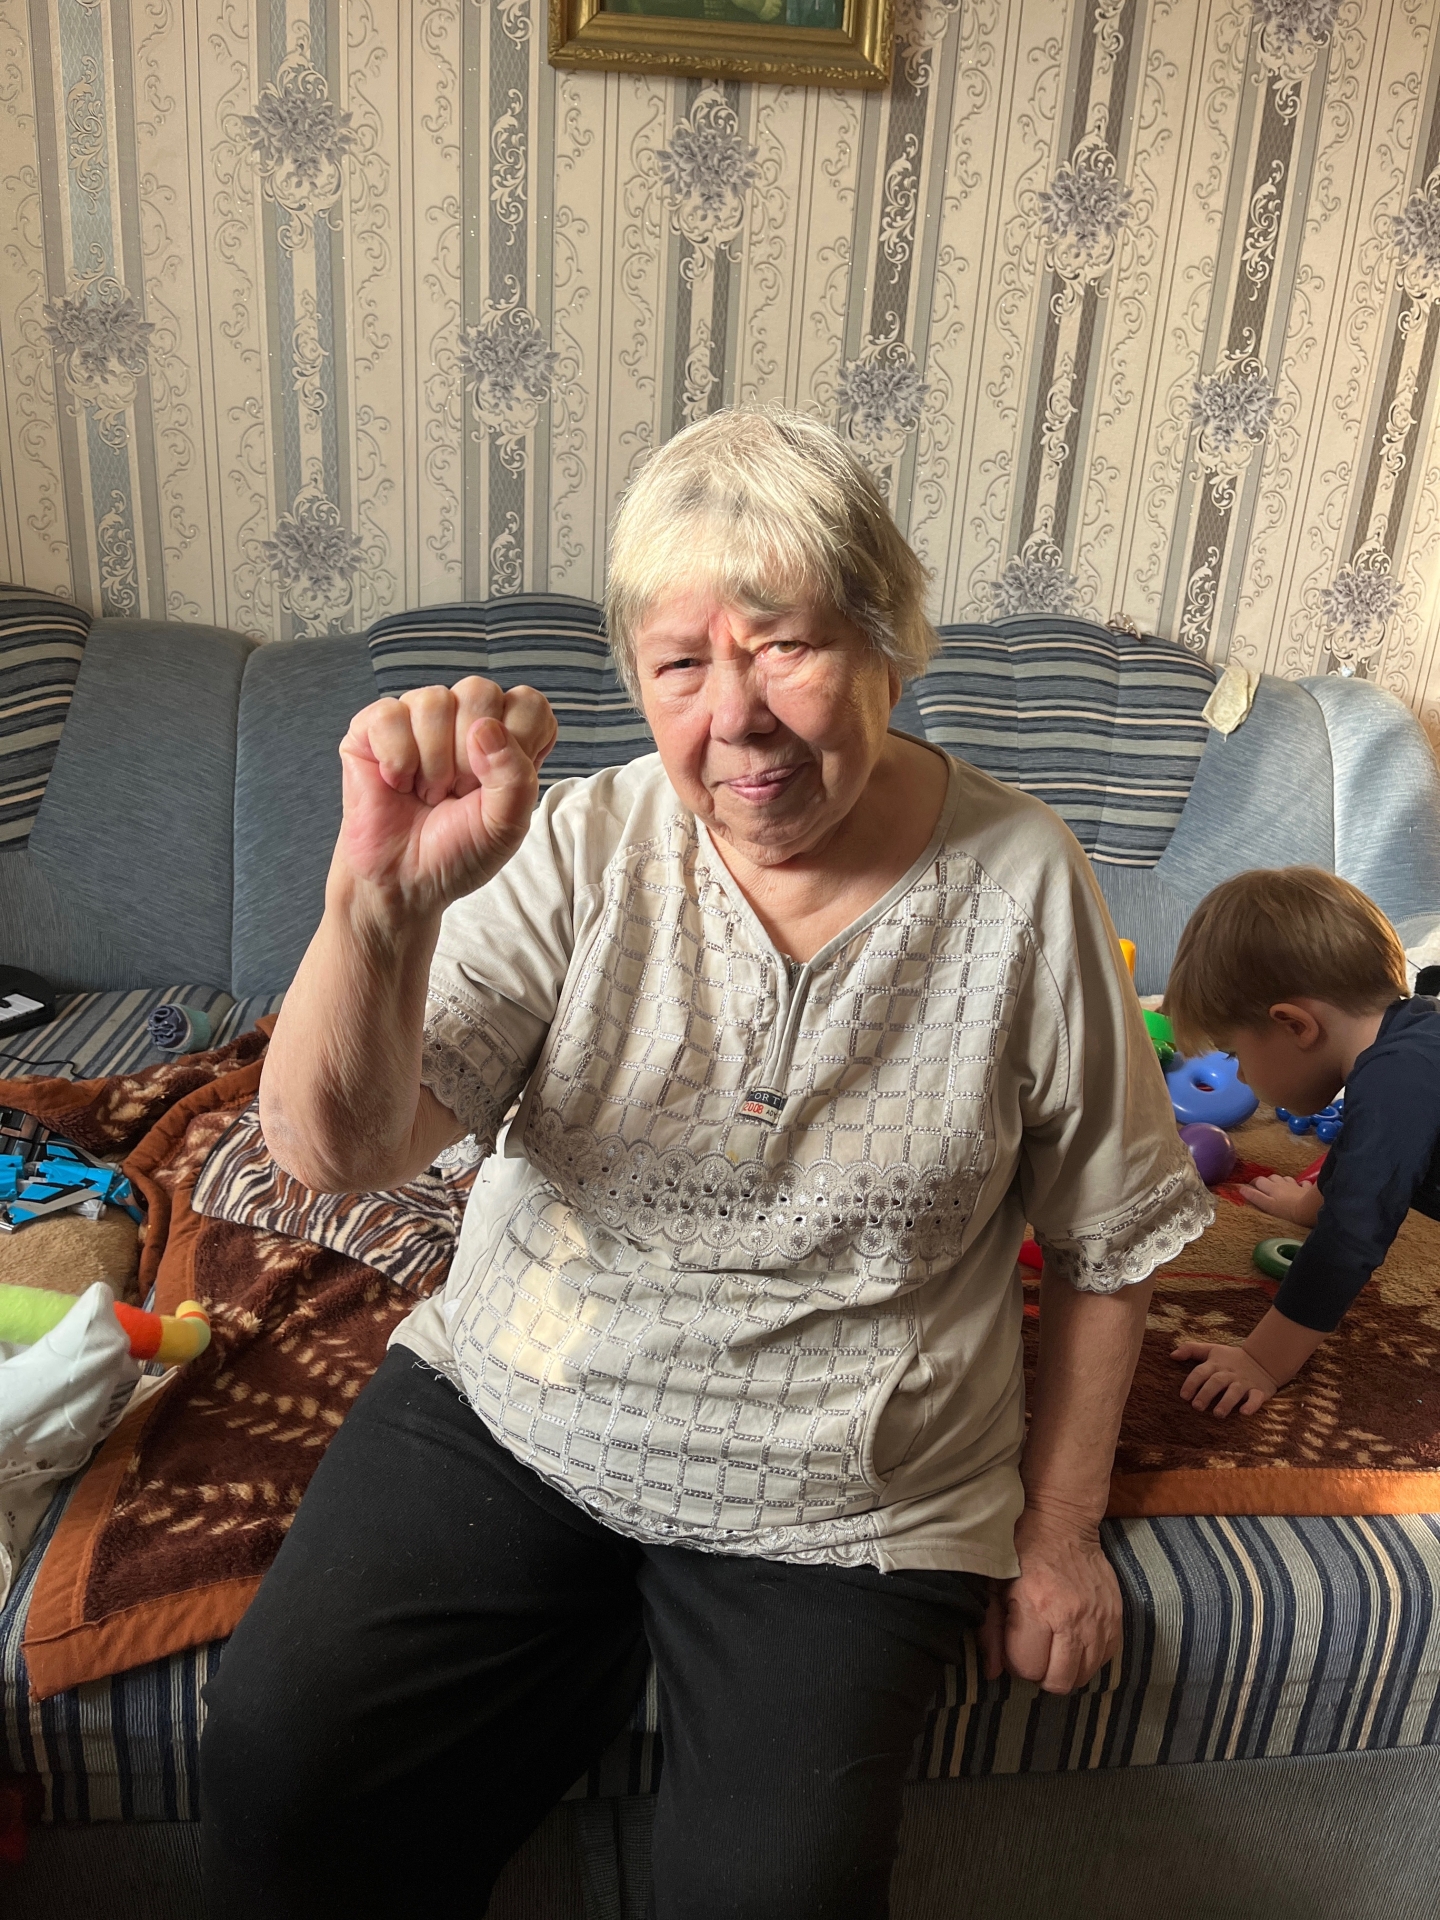
Label: clear